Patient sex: F
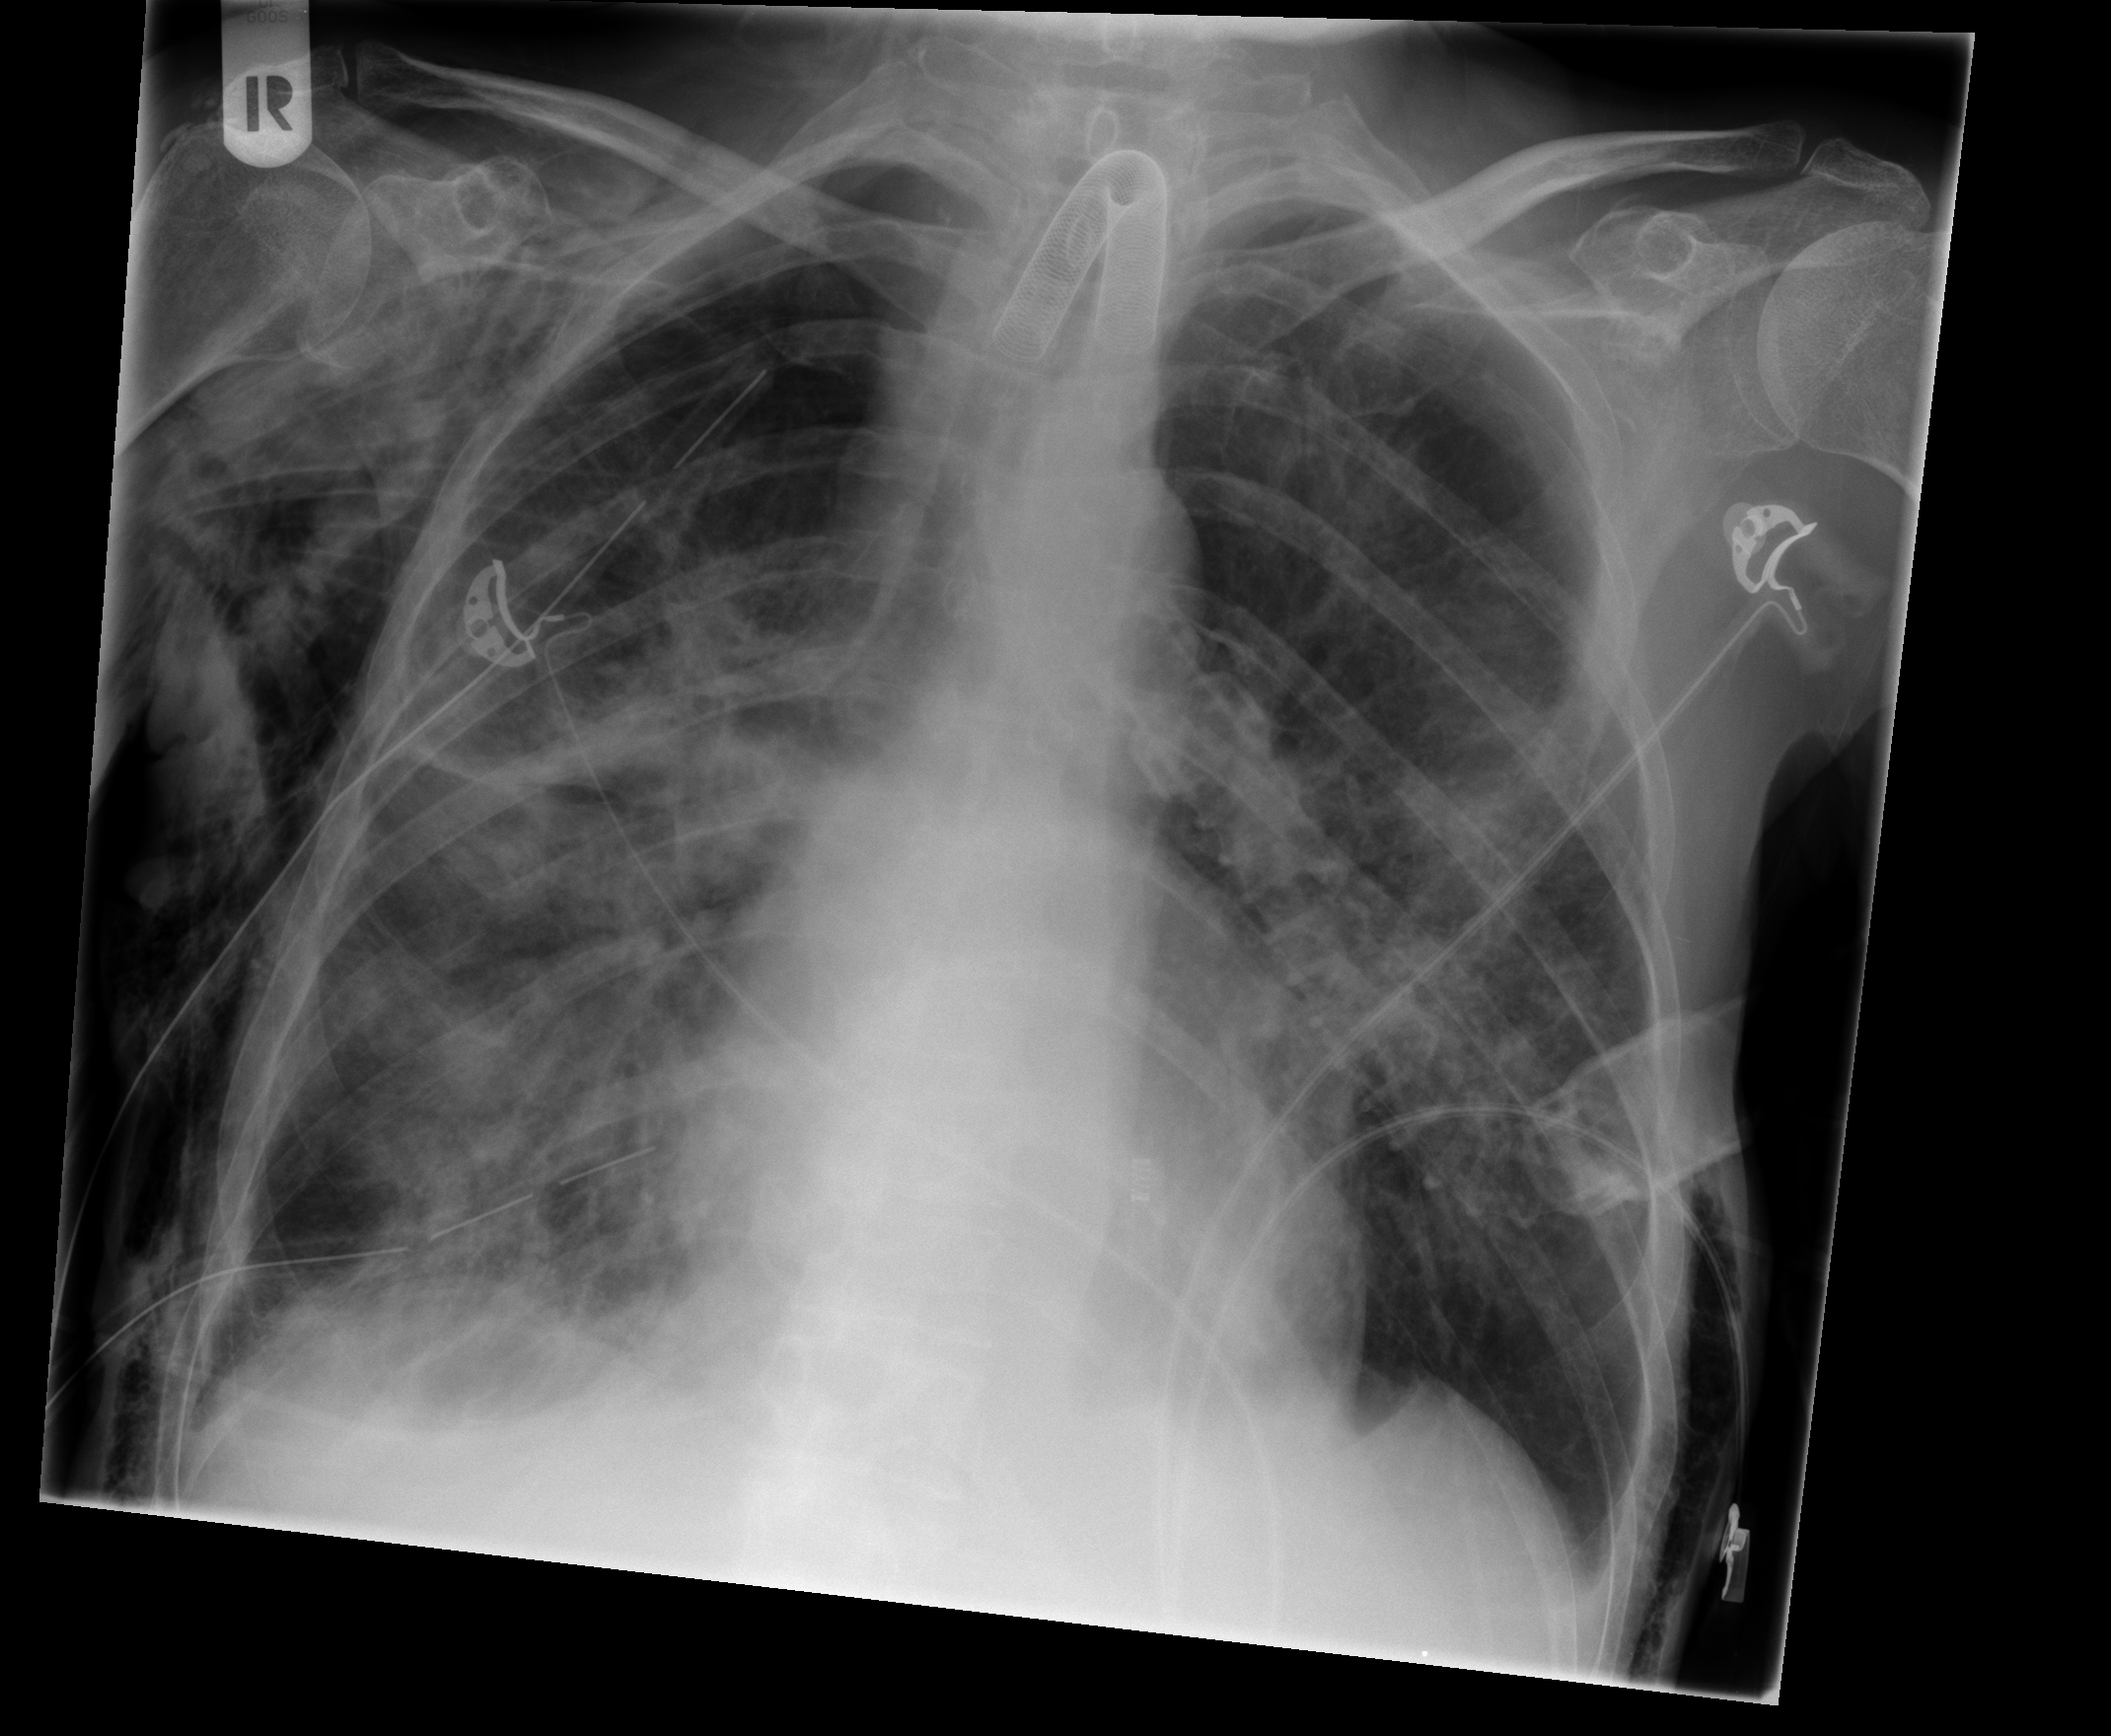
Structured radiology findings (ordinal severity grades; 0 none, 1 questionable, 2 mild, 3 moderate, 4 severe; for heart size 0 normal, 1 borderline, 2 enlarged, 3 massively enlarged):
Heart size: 0
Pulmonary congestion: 1
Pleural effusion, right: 1
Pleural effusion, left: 2
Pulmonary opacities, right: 3
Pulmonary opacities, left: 3
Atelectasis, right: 2
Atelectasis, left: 2